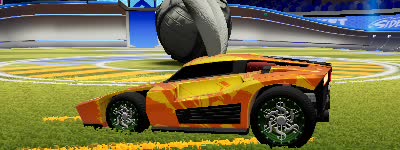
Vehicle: breakout